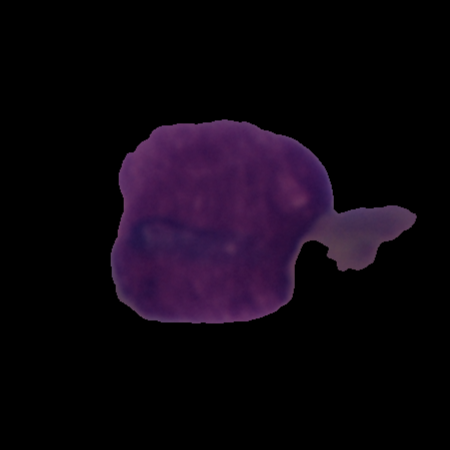
Label: cancer